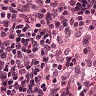
Metastatic tissue present: no